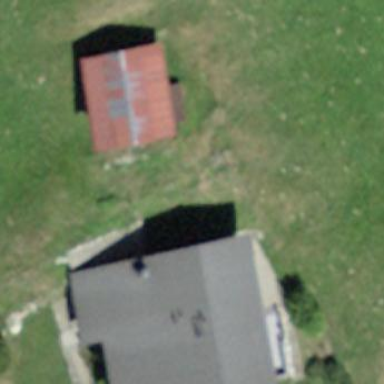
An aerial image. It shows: Simple and straightforward house.